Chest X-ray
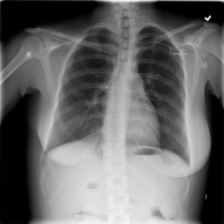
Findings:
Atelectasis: negative
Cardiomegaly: negative
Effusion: negative
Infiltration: negative
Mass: negative
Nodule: negative
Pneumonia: negative
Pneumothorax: negative
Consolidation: negative
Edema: negative
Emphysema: negative
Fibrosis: negative
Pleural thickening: negative
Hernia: negative